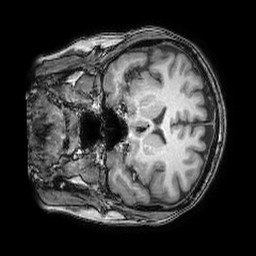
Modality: T1w
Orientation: coronal
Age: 44
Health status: ill
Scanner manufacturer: philips
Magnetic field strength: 3 T
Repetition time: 0.007 s
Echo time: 0.0035 s